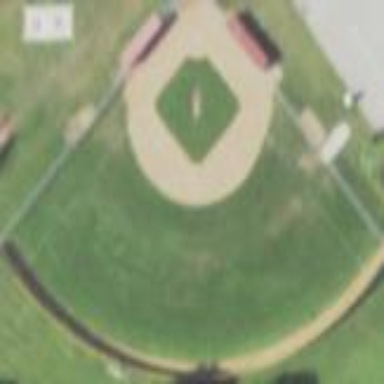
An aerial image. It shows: Baseball pitch for leisure land.